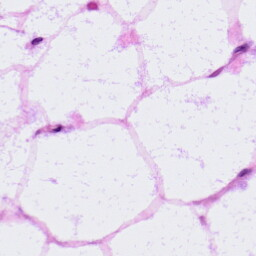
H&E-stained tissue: LymphNode